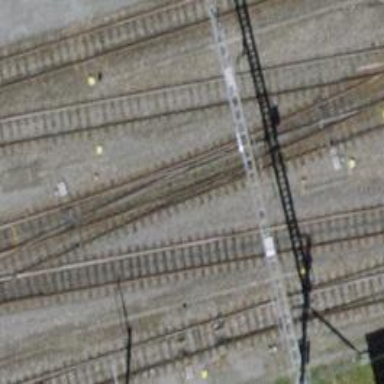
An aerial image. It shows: Single-track electrified railway with contact line.